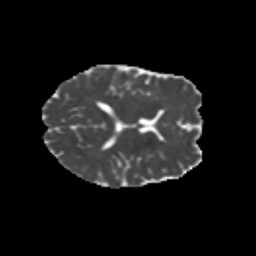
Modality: MD
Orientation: axial
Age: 30
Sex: female
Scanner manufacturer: siemens
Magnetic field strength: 3 T
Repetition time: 1.8 s
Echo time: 0.07 s